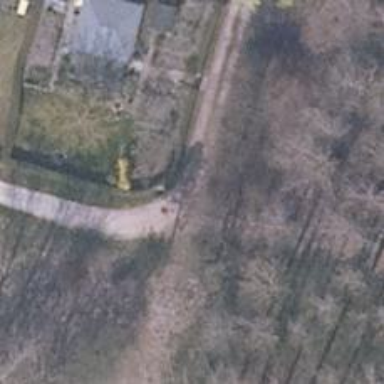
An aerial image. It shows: Grassy track with grade2 tracktype.